高三 · 度量几何学
23. 已知 $P$ 为 $\triangle A B C$ 外一点, 且 $P A=P B=P C$. 求证:点 $P$ 在平面 $A B C$ 内的射影为 $\triangle A B C$ 的外心.
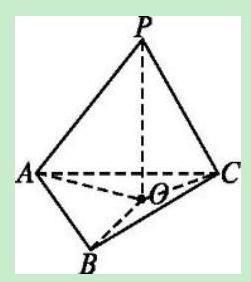
答案: 解答：如图,过点 $P$ 作 $P O \perp$ 平面 $A B C$ 于点 $O$,连接 $O A, O B, O C$,

则点 $O$ 为点 $P$ 在平面 $A B C$ 内的射影.

$\because \mathrm{PA}=\mathrm{PB}, \mathrm{PO}=\mathrm{PO}, \therefore \mathrm{Rt} \triangle \mathrm{PAO} \cong \mathrm{Rt} \triangle \mathrm{PBO}, \therefore \mathrm{AO}=\mathrm{BO}$.

同理可得 $\mathrm{BO}=\mathrm{CO}, \therefore \mathrm{AO}=\mathrm{BO}=\mathrm{CO}, \therefore$ 点 $\mathrm{O}$ 为 $\triangle \mathrm{ABC}$ 的外心，

即点 $P$ 在平面 $A B C$ 内的射影是 $\triangle A B C$ 的外心.
解析: : 分析: 本题主要考查了平行射影, 解决问题的关键是根据平行射影的原理结合所给几何关系, 分析即可